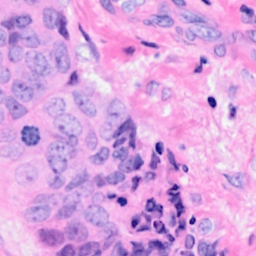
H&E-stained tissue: Breast